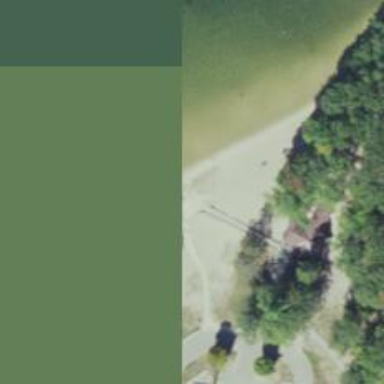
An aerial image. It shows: Lifeguard station.